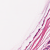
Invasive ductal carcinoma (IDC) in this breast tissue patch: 0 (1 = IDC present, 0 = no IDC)